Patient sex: F
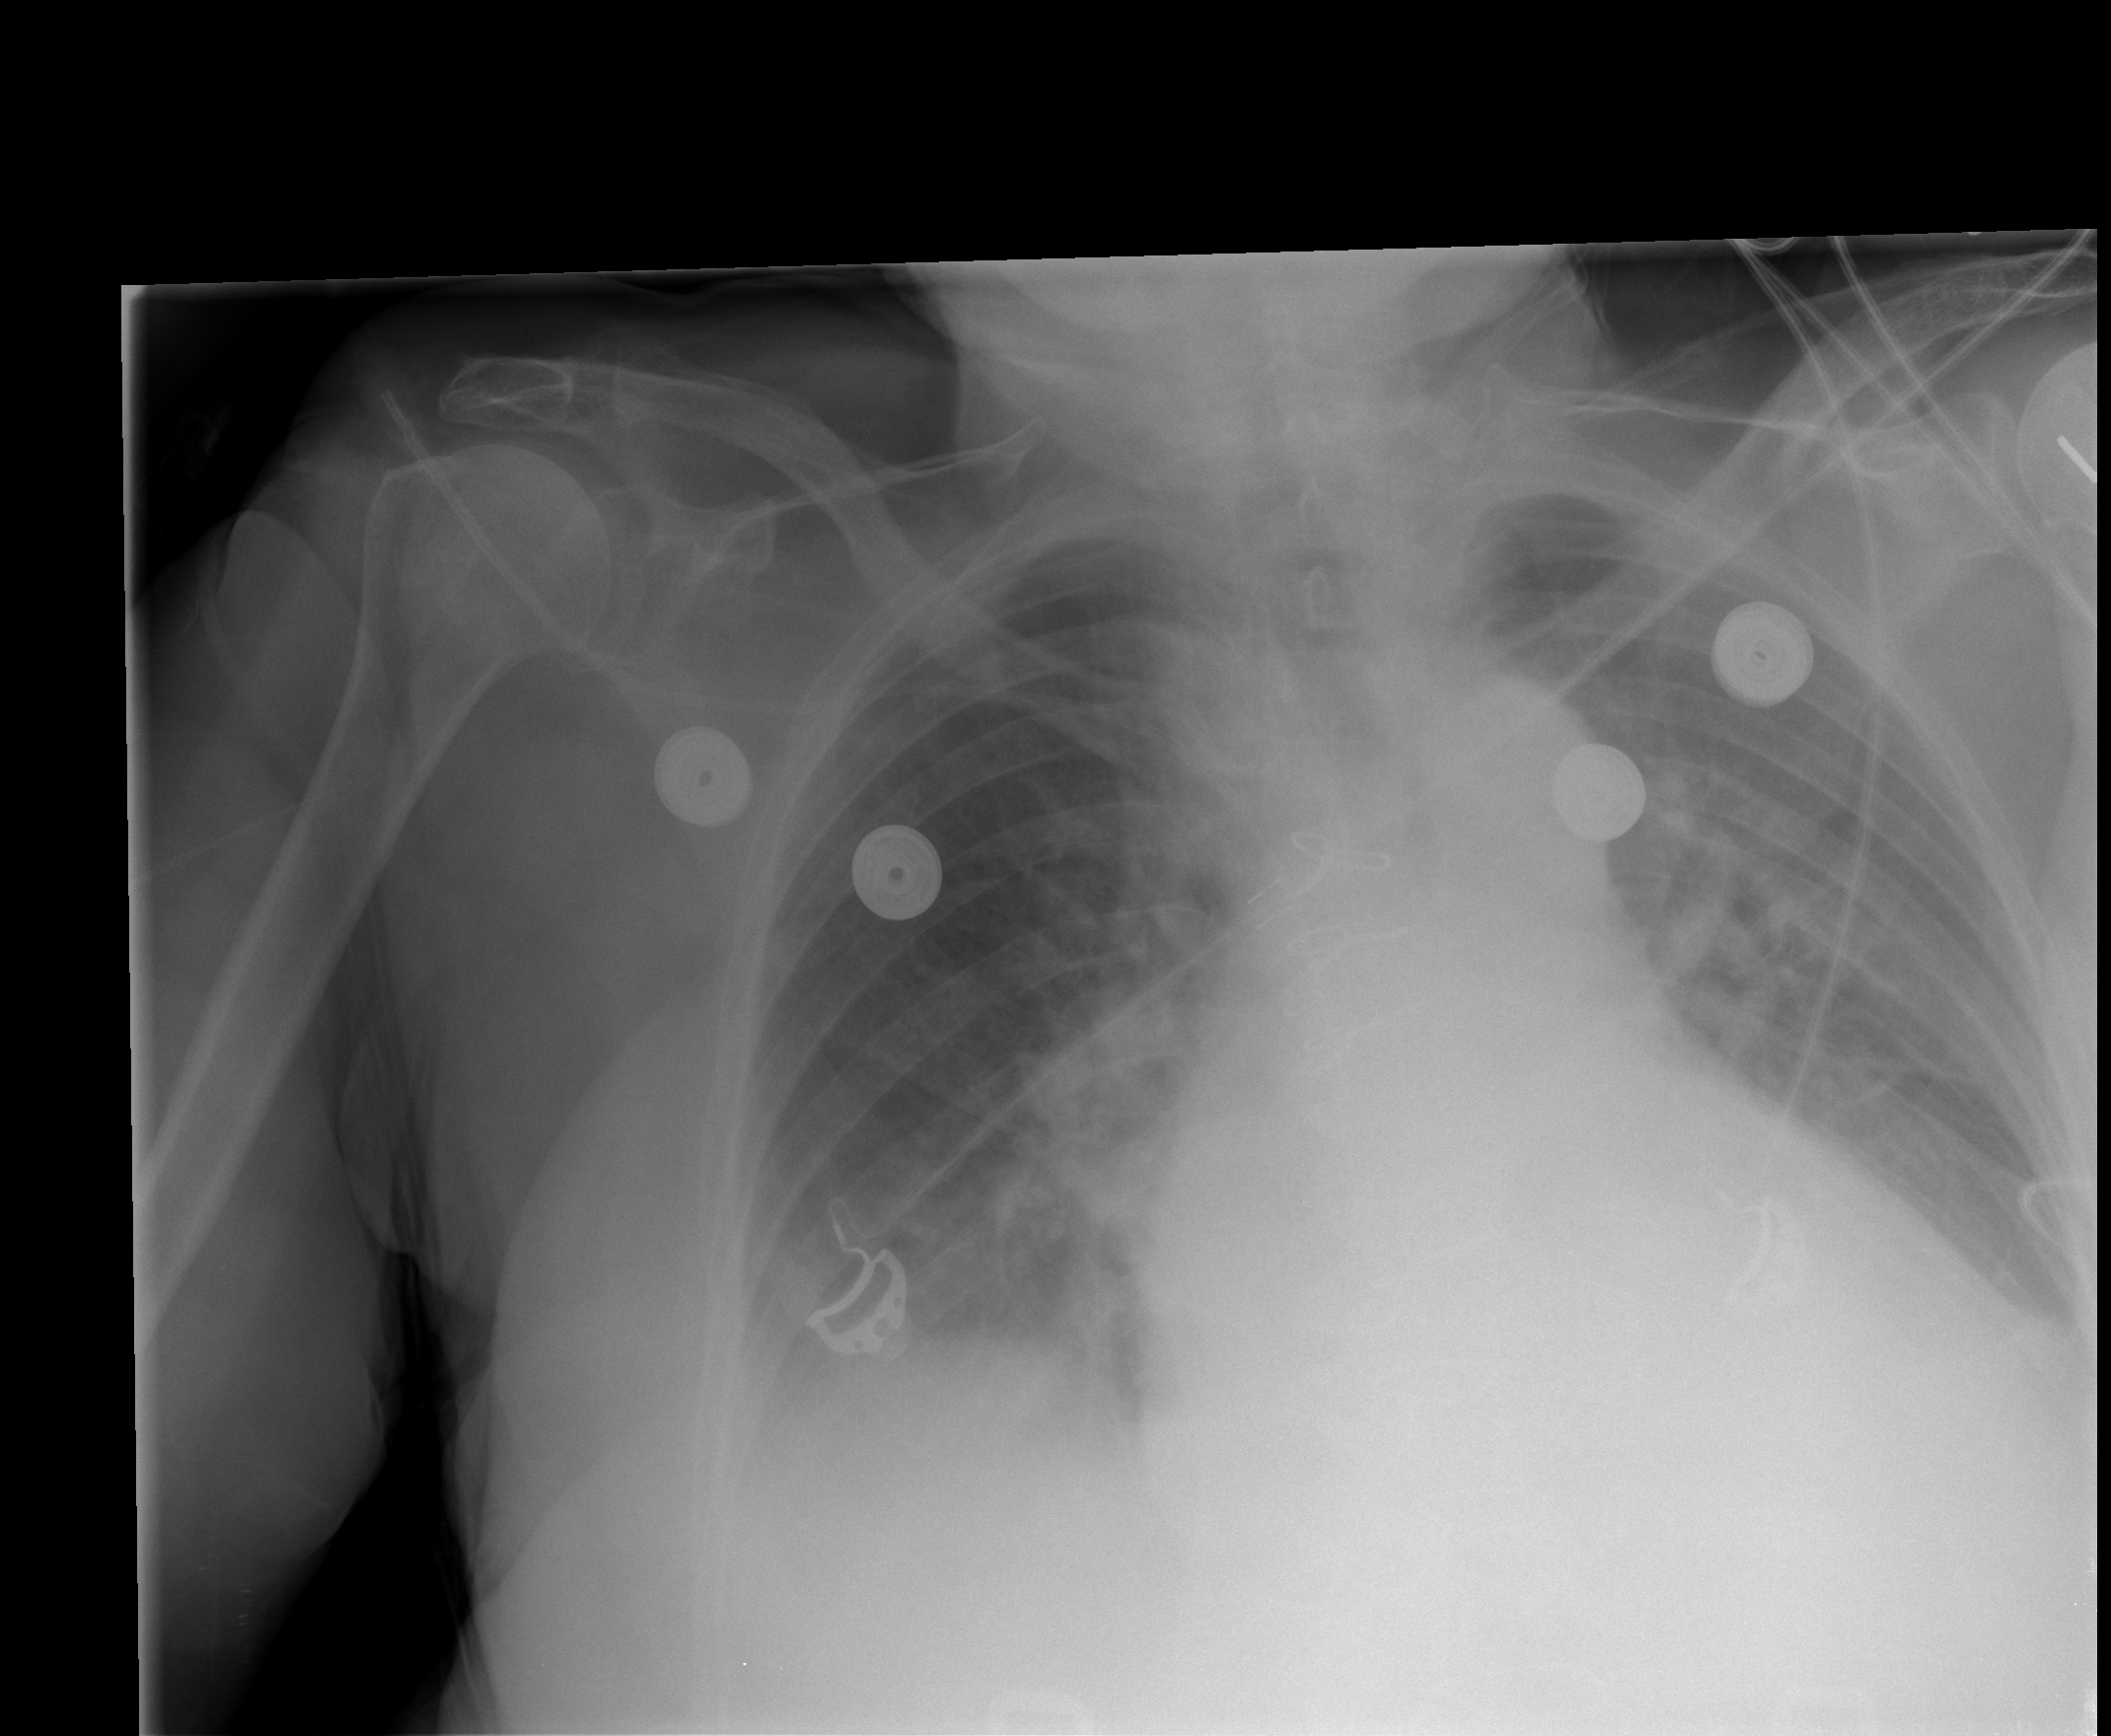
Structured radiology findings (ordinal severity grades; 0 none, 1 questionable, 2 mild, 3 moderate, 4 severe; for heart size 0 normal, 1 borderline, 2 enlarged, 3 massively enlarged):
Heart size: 2
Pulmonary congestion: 2
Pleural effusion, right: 1
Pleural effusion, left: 2
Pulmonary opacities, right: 2
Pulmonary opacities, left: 2
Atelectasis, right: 2
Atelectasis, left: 2